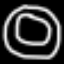
Label: donut